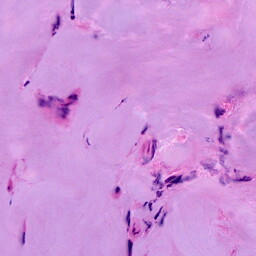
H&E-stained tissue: Breast